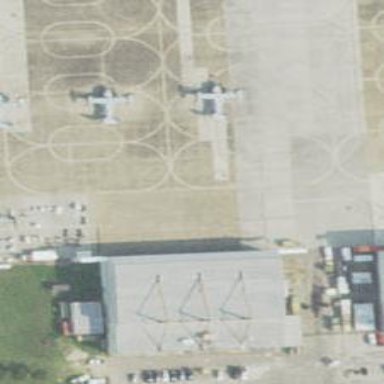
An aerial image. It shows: View of taxiway at the airport.